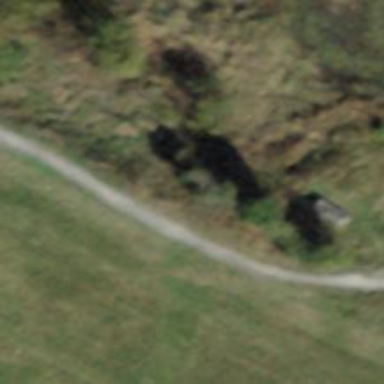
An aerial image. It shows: Brown bench.